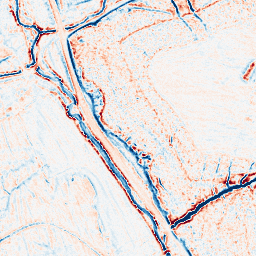
Category: edge_preserving
Decomposition family: bilateral
Decomposition parameters: d: 9
sigma_color: 50
sigma_space: 150
Upsampling method: quadratic
Upsampling parameters: scale: 8
Upsampling scale: 8